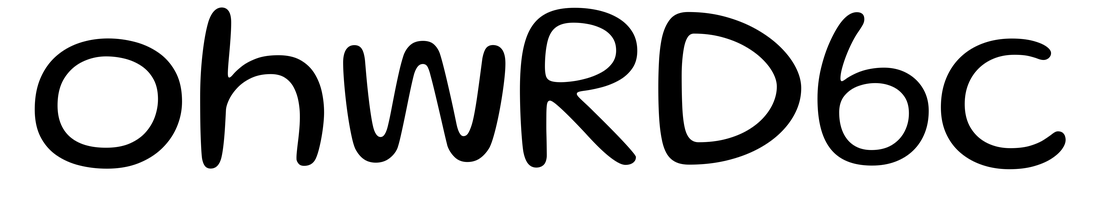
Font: Gluten_Light